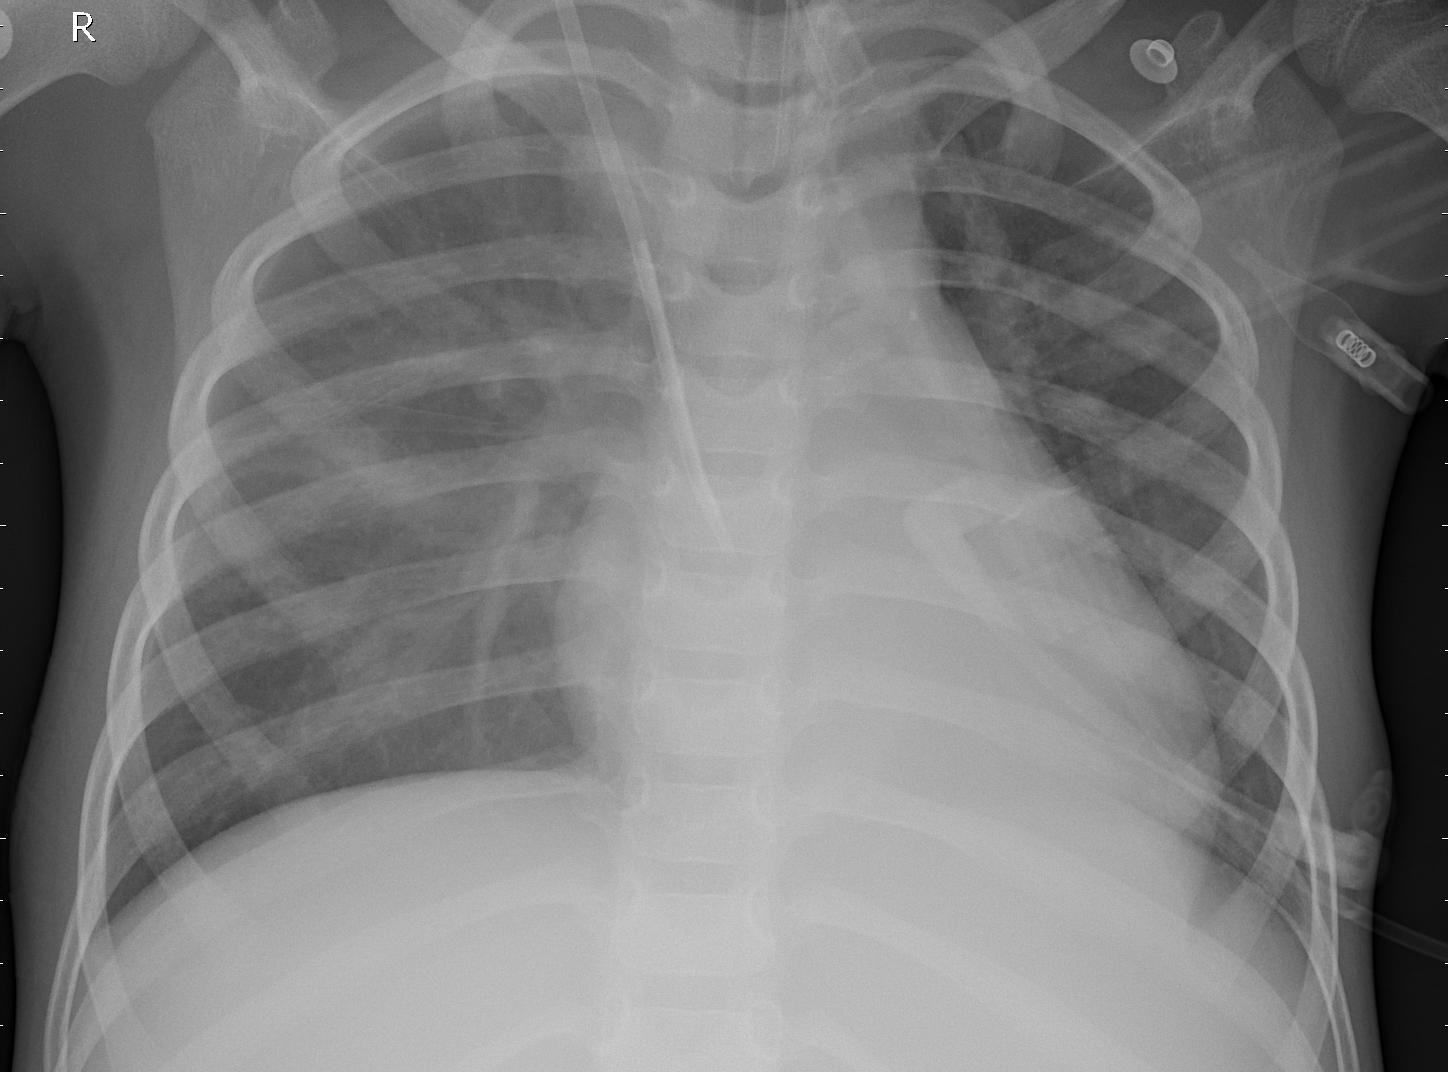
Diagnosis: PNEUMONIA